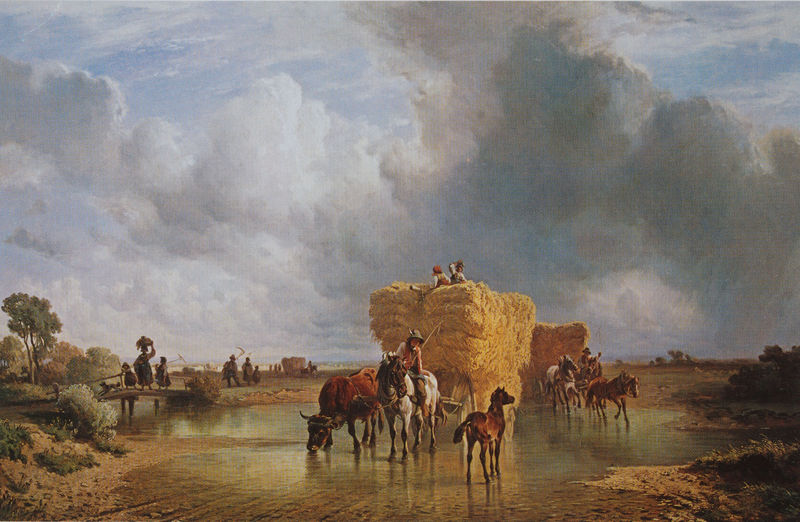
Titel: Aufziehendes Gewitter bei der Ernte
Künstler: Johann Friedrich Voltz
Standort: Schloß Haimhausen bei Dachau
Institution: Gemälde-Cabinett-Unger
Schlagwörter: baum, blau, dunkel, gemälde, gewitter, himmel, kopf, schatten, wasser, wolken, aquarell, bäume, fluss, frauen, gelb, landschaft, menschen, sand, see, teich, ufer, äste, braun, frau, grau, hell, hut, stroh, gras, hund, tier, tiere, wolke, trinken, mensch, stein, steine, ast, bach, erde, feld, felder, ferne, natur, spiegelung, brücke, busch, büsche, gebüsch, sträucher, boden, realismus, kind, wald, arbeit, bauern, genre, karren, kinder, pferd, pferde, reiter, bewölkt, fesseln, hufe, schweif, seicht, genremalerei, naturalismus, ernte, feldarbeit, getreide, heu, korn, last, russland, spuren, kuh, rind, pause, rast, kutsche, arbeiter, beladen, kies, wagen, steg, unwetter, draussen, korb, grass, bauer, impression, oben, regen, übergang, flussbett, watt, peitsche, schlamm, lache, moor, springen, fuhre, tränke, morast, hörner, tränken, lasttier, kolonne, gespann, ochse, ochsen, stier, hirten, cheval, sense, galopp, heuwagen, waagen, norddeutschland, fuhrwerk, heimkehr, ochs, aquarelle, fohlen, furt, galoppieren, rechen, bachbett, foin, sensen, paille, erntezeit, bocken, bottes, erntewagen, furth, getreideernte, kornernte, meules, rossschwemme, storh, wagenladung, zugwagen, ungarn, wolkenberge, heut, verdunkeln, einfahren, afrique, ös, boeuf, pailles